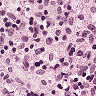
Metastatic tissue present: no